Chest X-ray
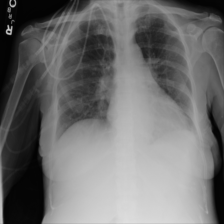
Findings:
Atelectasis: negative
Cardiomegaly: negative
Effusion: negative
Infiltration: negative
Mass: negative
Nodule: negative
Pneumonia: negative
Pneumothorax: negative
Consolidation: negative
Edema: negative
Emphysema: negative
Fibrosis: negative
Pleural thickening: negative
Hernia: negative